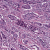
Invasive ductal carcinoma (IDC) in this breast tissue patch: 1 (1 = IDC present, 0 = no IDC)